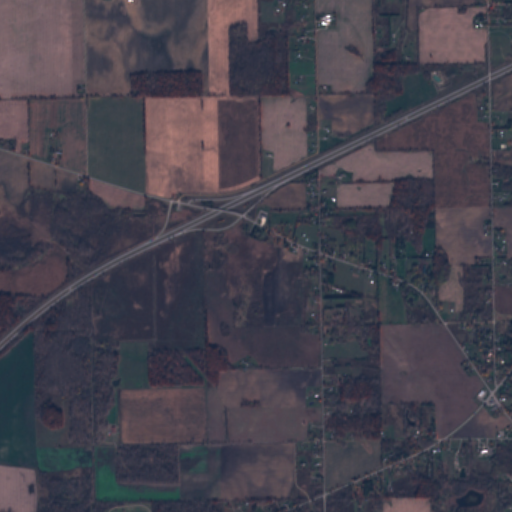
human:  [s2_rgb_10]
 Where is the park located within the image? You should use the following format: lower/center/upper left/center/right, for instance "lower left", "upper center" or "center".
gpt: The park is located in the center of the image.
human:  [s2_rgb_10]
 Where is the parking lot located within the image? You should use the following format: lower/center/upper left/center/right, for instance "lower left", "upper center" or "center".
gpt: The parking lot is located in the center of the image.
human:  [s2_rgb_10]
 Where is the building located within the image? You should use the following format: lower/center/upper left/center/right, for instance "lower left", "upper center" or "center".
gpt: The building is located in the lower right of the image.
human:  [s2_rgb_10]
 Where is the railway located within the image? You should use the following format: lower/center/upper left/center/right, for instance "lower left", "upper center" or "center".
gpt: The railway is located in the lower of the image.
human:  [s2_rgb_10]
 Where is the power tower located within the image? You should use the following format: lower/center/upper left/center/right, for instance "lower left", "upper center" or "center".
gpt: There is no power tower in the image.